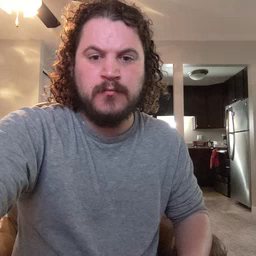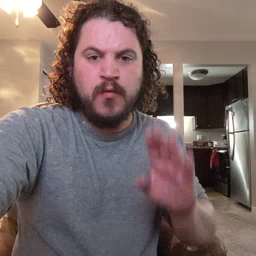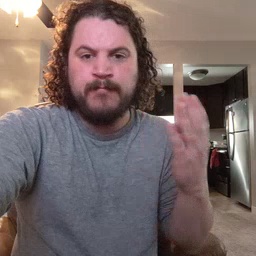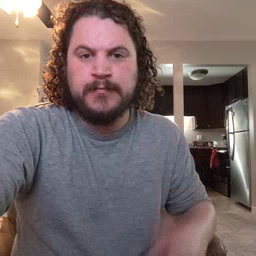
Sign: open